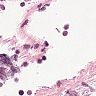
Metastatic tissue present: no